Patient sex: M
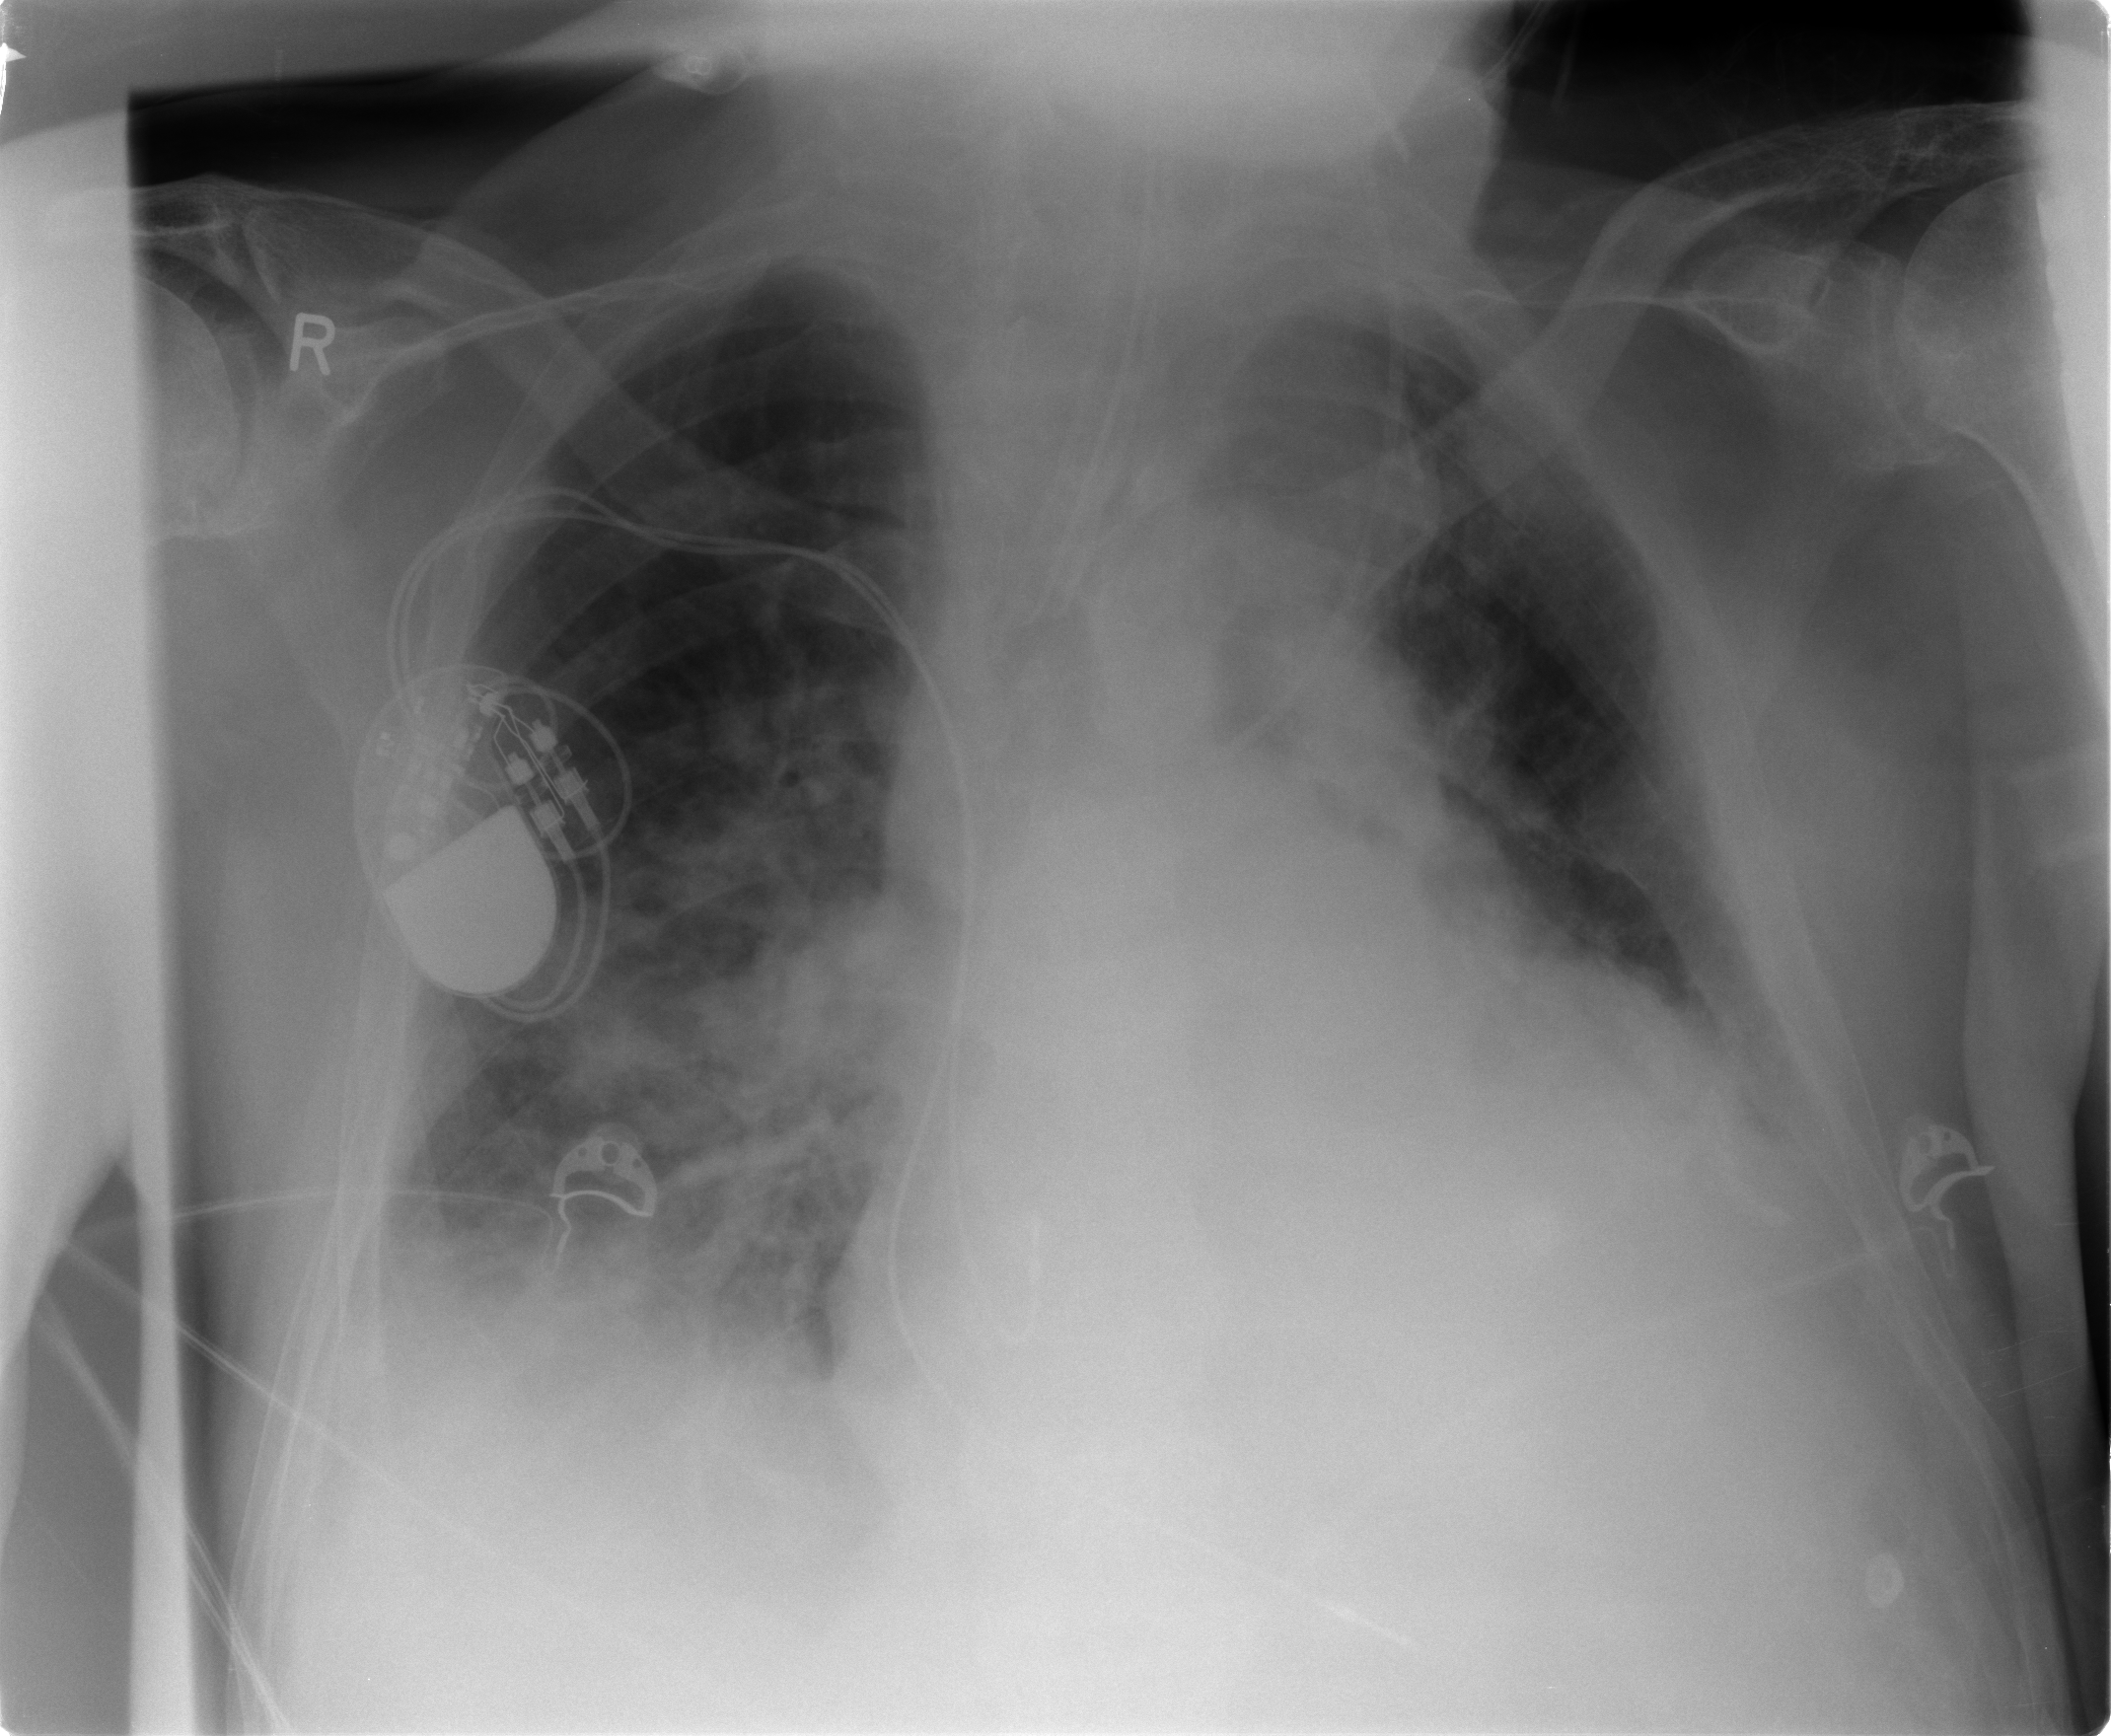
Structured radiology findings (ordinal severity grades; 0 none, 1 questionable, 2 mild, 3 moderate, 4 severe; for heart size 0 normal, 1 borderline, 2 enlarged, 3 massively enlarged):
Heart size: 3
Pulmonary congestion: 3
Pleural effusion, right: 3
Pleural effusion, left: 3
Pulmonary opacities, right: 3
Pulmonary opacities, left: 2
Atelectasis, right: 2
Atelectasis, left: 2